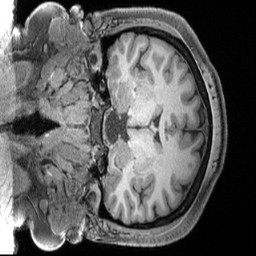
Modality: T1w
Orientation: coronal
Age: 21
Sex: female
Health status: healthy
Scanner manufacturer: siemens
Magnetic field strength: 3 T
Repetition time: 2.4 s
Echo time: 0.00222 s